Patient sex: M
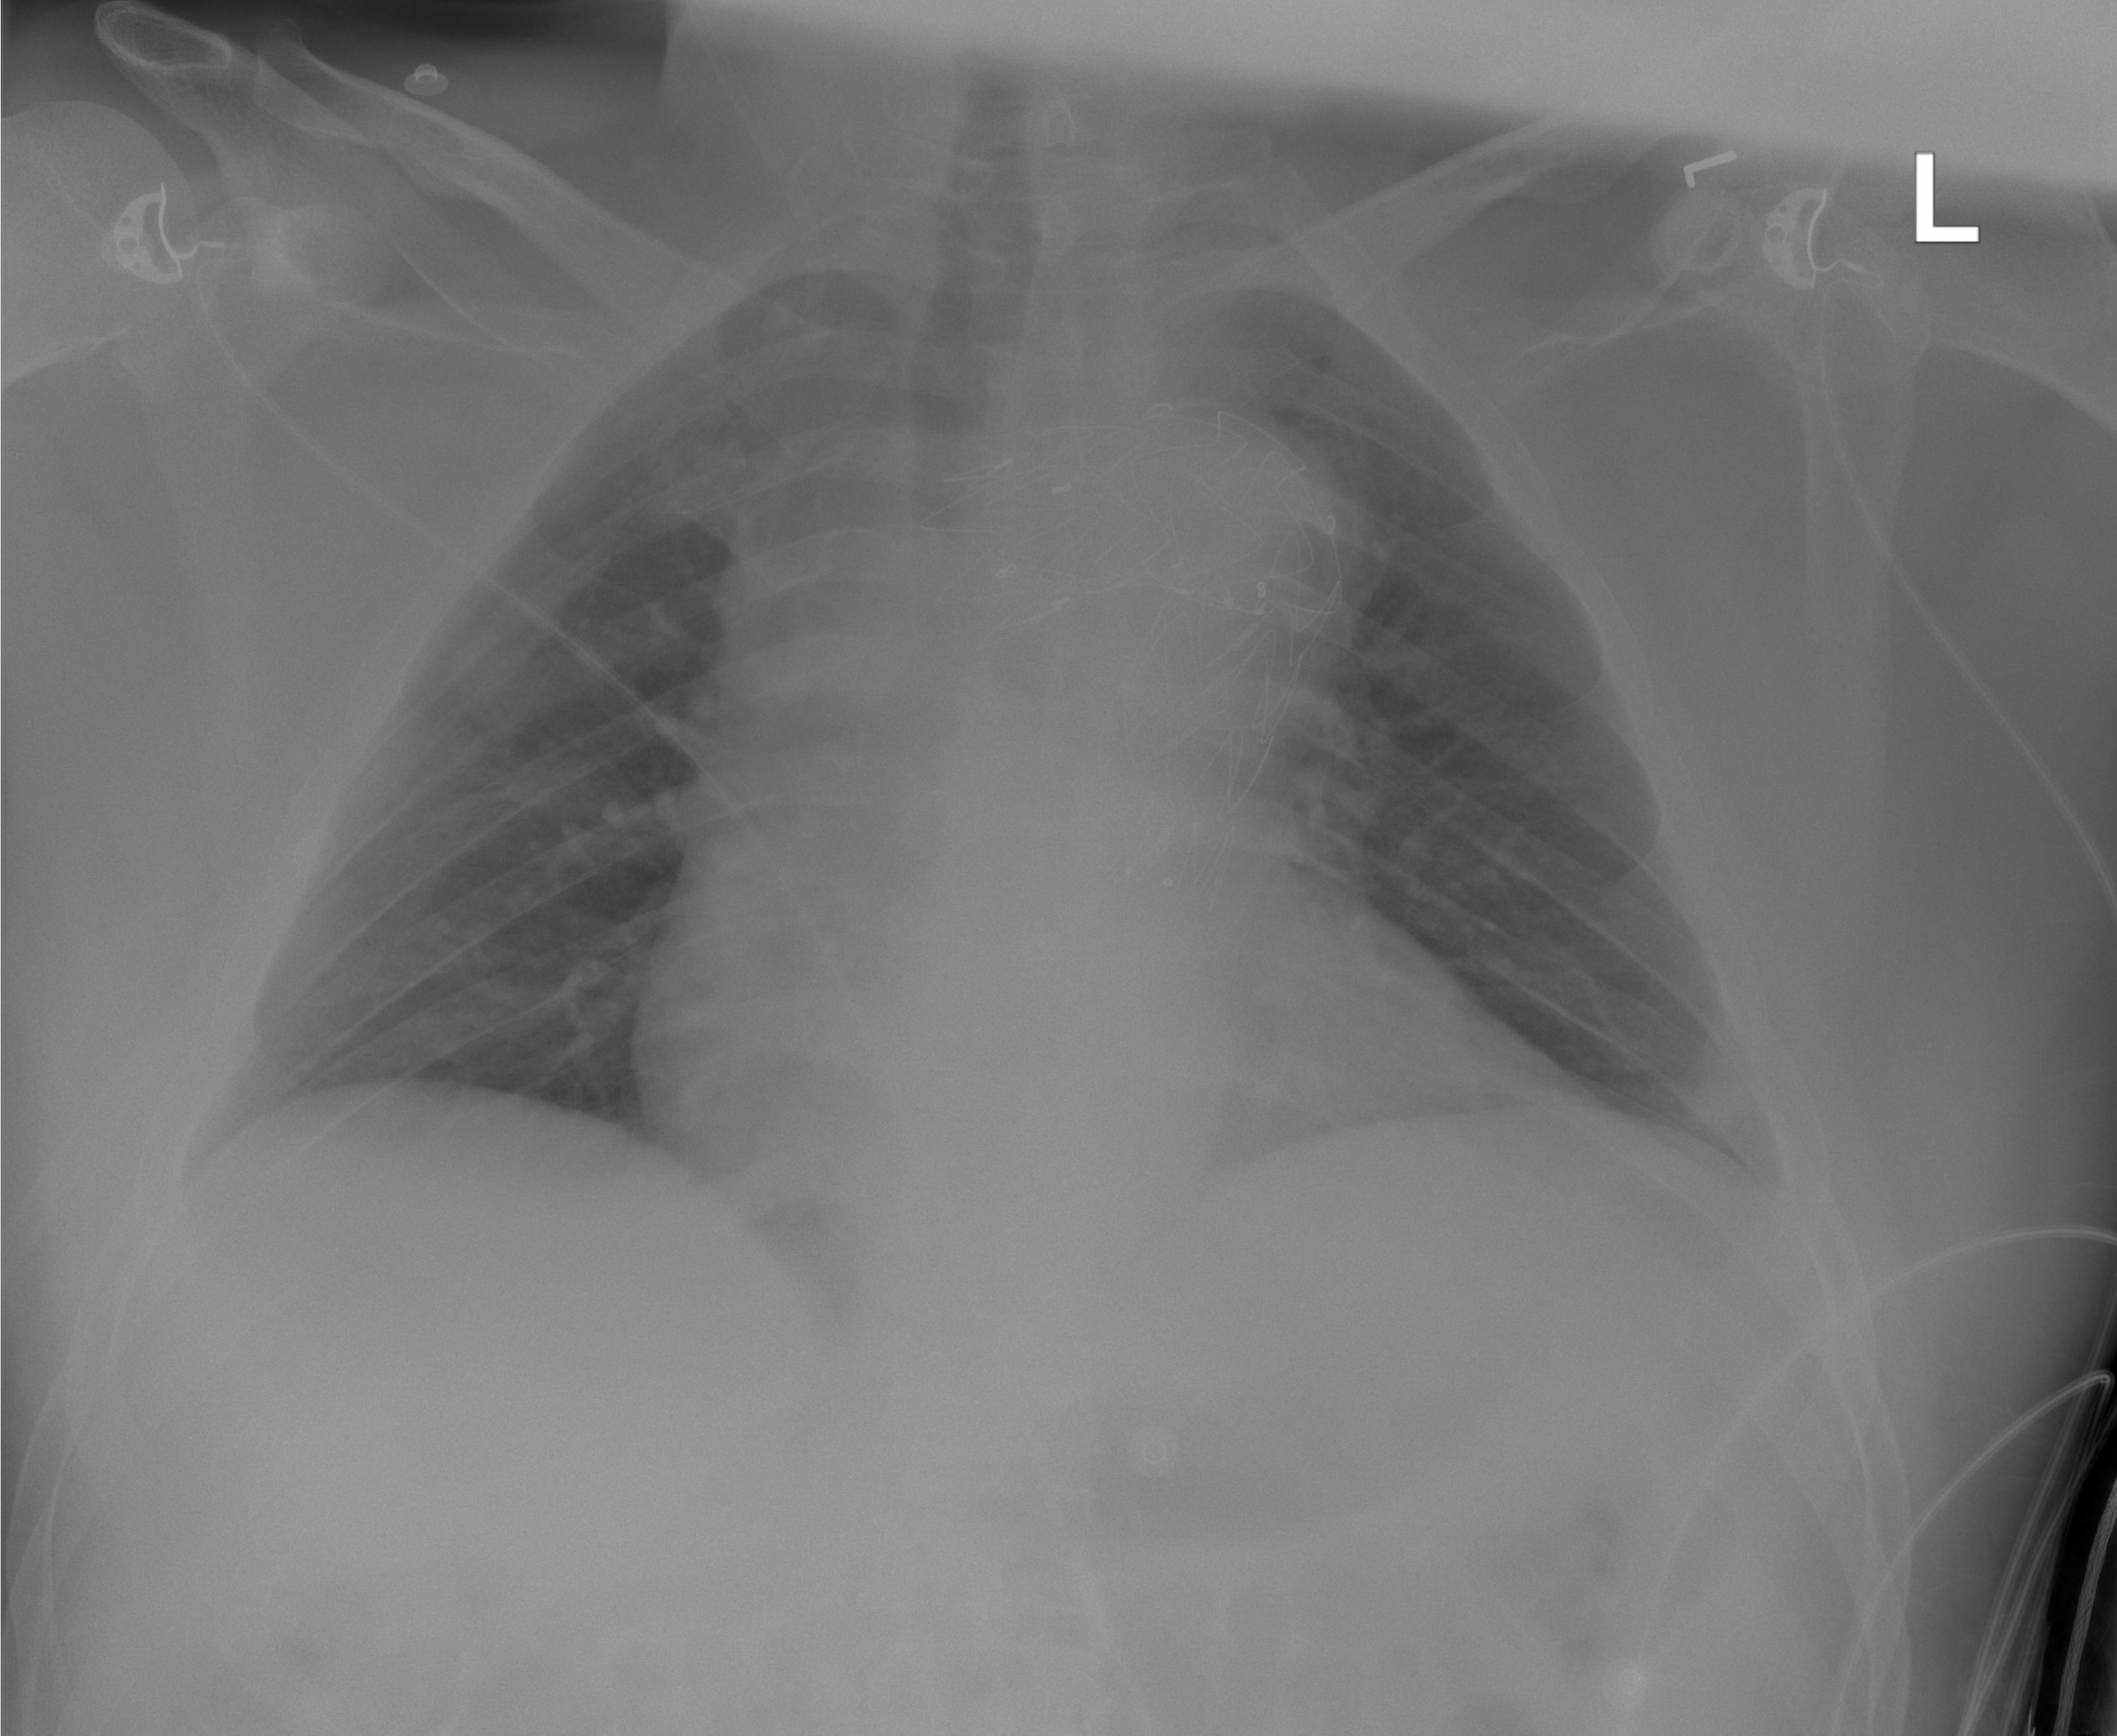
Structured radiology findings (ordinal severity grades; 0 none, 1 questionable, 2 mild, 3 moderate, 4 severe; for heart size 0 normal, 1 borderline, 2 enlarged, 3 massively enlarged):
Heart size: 2
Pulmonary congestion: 0
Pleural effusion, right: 0
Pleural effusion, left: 0
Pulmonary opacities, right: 0
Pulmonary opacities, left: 0
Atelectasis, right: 0
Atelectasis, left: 2